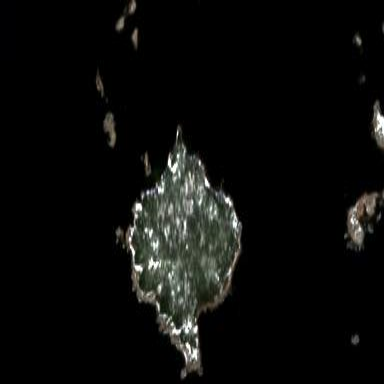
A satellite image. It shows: Islet along the coastline.